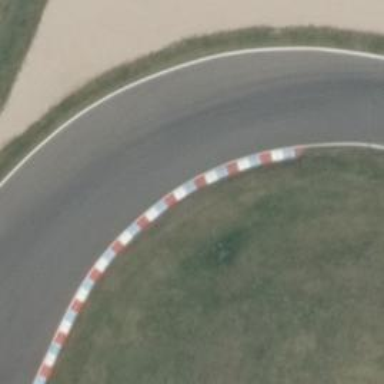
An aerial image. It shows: Kerb raceway.